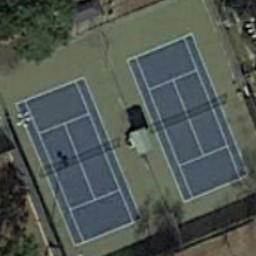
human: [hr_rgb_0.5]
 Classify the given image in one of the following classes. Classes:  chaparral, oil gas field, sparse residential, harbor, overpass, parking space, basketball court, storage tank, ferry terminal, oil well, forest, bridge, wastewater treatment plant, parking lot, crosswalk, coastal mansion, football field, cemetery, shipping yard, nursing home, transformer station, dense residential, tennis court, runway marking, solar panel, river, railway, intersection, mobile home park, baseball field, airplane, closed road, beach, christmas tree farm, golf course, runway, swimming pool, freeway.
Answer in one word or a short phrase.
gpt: tennis court